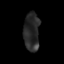
Tissue: skin
Cell type: Epithelial cells
Senescence score: 0.2437
Nuclear area (px): 586
Mean DAPI intensity: 41.227